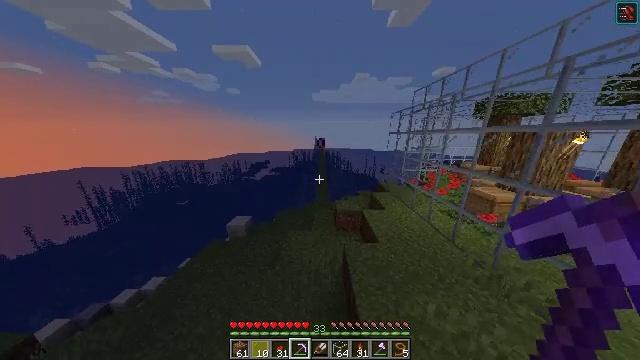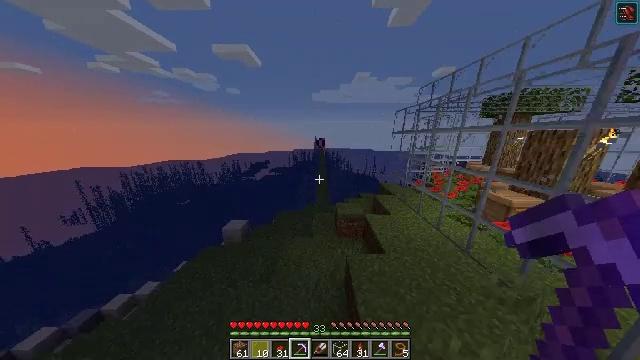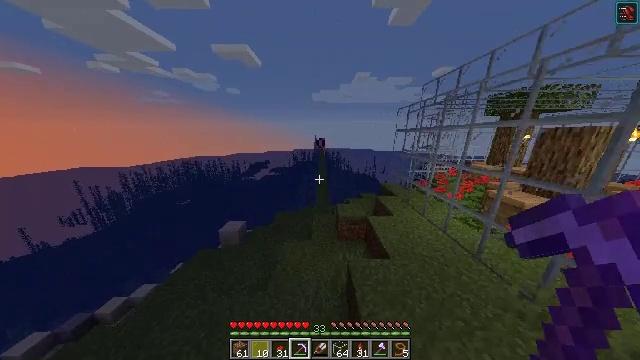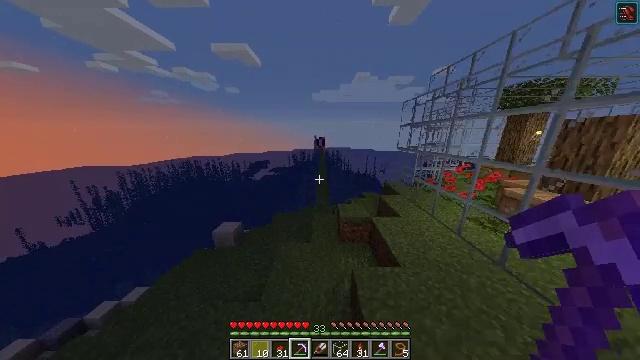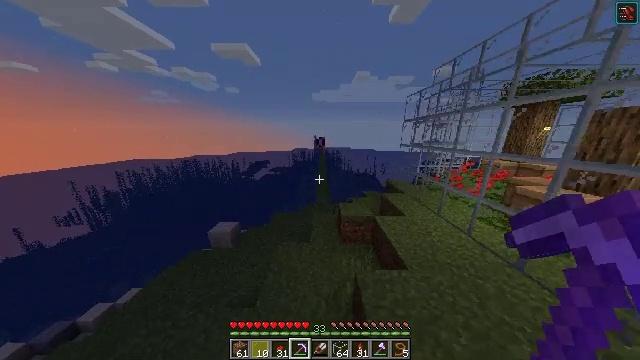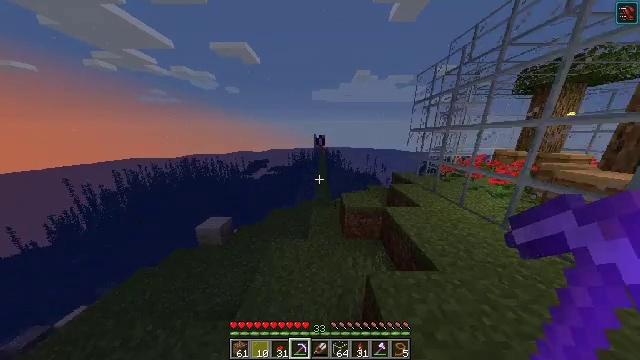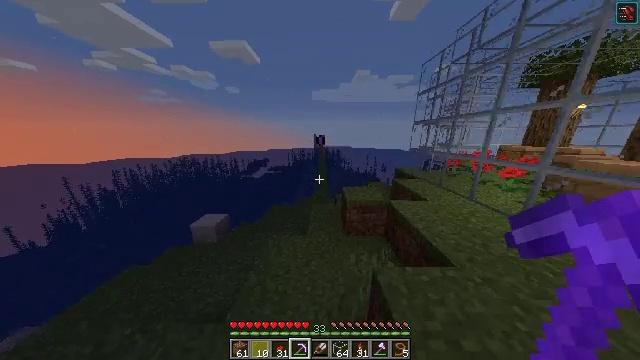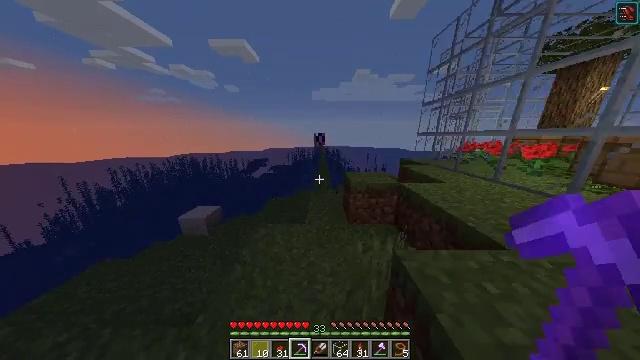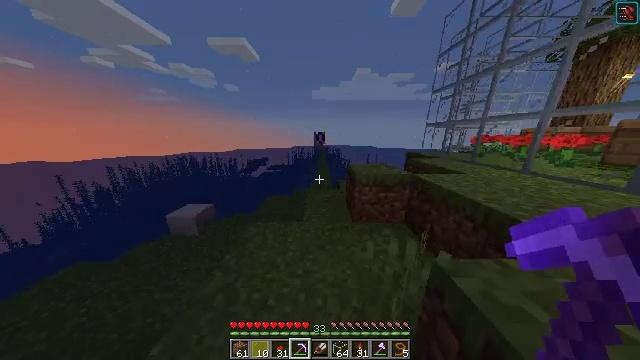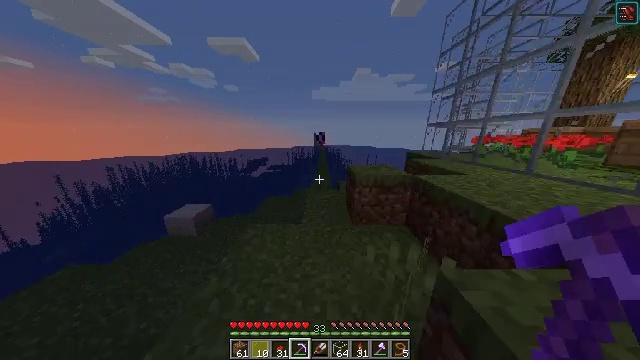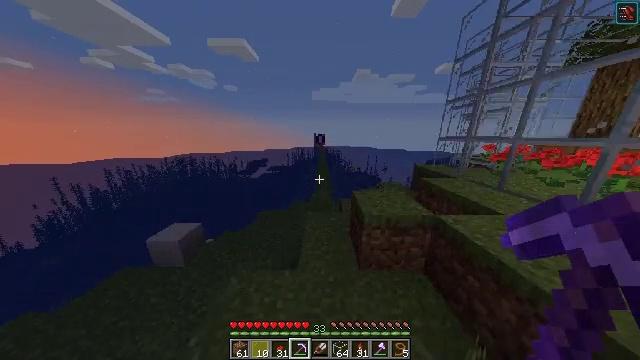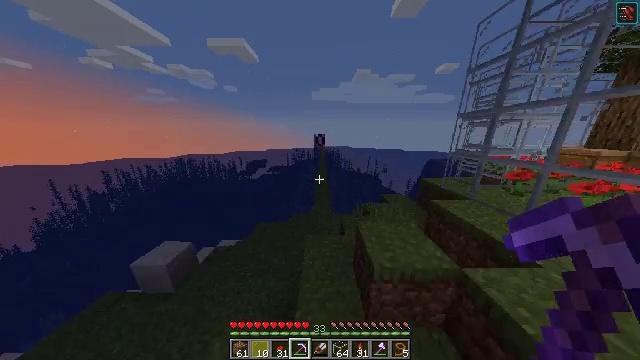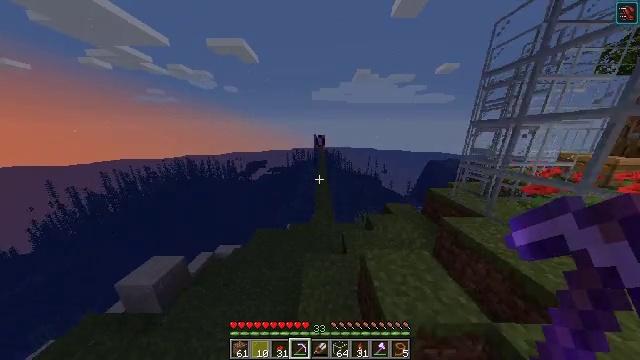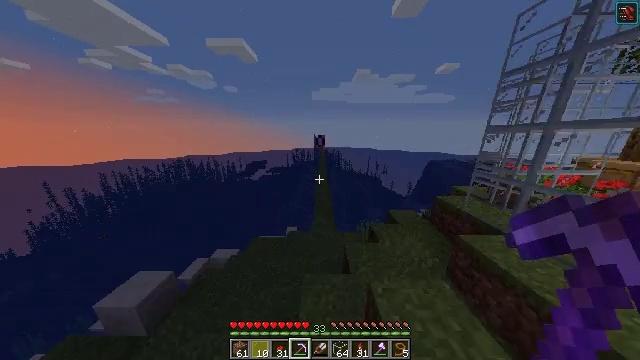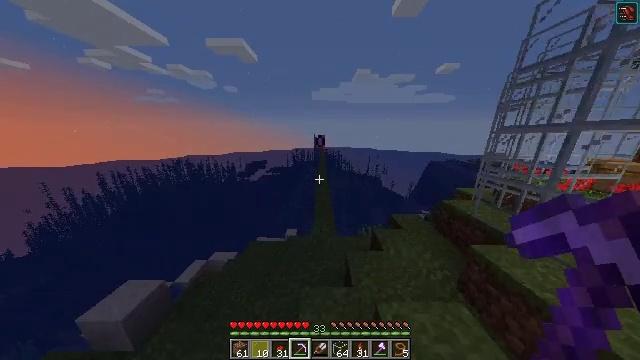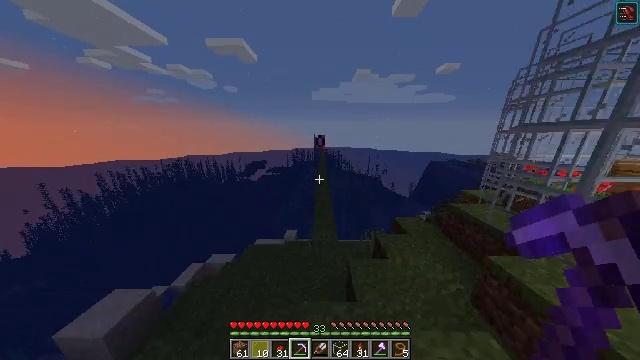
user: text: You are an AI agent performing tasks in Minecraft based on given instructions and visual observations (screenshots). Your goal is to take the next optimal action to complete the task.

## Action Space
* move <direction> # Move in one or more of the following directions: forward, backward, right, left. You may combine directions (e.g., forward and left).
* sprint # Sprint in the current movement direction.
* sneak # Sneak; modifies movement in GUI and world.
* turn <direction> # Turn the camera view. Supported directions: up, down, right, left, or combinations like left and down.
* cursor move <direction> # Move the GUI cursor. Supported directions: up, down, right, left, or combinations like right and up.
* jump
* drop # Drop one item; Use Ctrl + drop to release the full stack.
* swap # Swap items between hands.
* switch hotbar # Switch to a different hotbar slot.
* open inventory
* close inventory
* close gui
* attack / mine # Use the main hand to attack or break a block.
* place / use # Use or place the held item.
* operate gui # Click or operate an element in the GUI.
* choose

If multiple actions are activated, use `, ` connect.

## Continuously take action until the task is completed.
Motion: motion action
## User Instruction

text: Open the crafting table to make a honeycomb block with honeycombs.
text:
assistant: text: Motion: move forward, jump
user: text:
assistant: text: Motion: move forward, jump
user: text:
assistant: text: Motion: move forward, jump
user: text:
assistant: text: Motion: move forward, jump
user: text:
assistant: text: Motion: move forward, jump
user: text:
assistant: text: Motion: move forward, jump
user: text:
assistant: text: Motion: move forward, jump
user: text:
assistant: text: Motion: move forward, jump
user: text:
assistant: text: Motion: move forward, jump
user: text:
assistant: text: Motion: move forward, jump
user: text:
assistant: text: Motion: move forward, jump
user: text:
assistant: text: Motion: move forward, jump
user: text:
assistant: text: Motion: move forward, jump
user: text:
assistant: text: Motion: move forward, jump
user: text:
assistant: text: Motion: move forward, jump
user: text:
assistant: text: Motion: move forward, jump
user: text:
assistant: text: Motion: move forward, jump
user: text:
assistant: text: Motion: move forward, jump
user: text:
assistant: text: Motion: move forward, jump
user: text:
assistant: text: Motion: move forward, jump
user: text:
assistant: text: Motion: move forward, jump
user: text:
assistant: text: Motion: move forward, jump
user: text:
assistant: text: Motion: move forward, jump
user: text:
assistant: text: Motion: move forward, jump
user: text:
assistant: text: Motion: move forward, jump
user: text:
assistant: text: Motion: move forward, jump
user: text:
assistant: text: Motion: move forward, jump
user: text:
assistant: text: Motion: move forward, jump
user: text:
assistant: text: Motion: move forward, jump
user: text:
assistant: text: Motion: move forward, jump